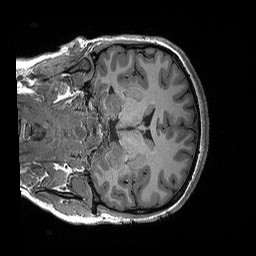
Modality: T1w
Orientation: coronal
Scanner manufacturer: siemens
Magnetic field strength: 3 T
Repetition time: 2.3 s
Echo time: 0.00294 s